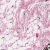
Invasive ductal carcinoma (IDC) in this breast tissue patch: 0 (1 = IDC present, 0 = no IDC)